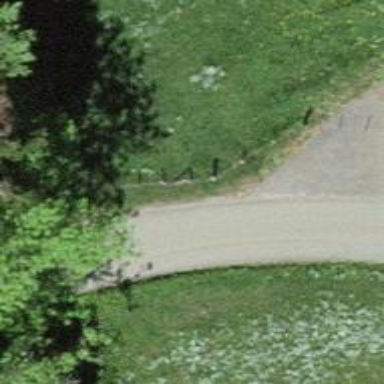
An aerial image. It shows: Tertiary road.